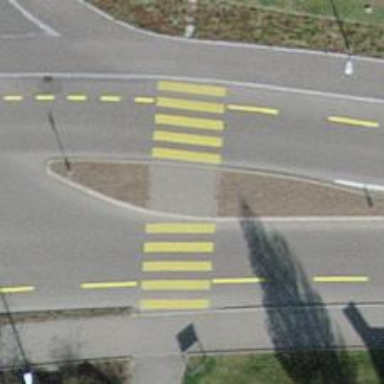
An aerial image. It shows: Uncontrolled zebra crossing with central island.